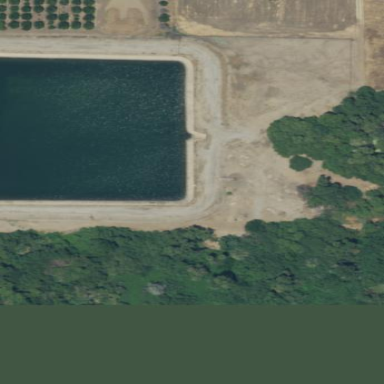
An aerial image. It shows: Reservoir of water located near wastewater plant.